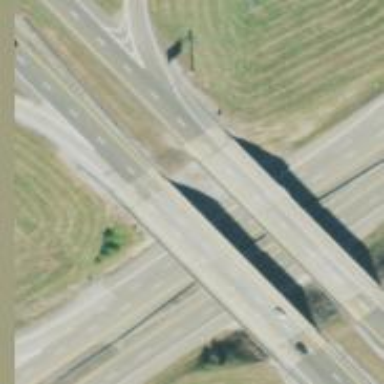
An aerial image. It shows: Trunk highway with expressway features. It is dual carriageway.